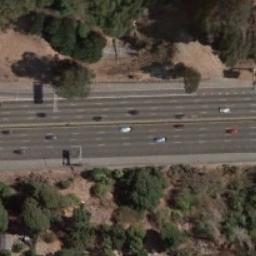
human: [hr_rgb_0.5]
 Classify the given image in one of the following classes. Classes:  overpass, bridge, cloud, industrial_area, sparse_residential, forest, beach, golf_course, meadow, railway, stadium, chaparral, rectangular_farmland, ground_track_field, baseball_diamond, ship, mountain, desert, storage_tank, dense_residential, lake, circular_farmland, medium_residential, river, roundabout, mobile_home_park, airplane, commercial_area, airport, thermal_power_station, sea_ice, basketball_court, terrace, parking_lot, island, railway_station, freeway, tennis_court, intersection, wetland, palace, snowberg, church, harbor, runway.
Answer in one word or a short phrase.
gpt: freeway